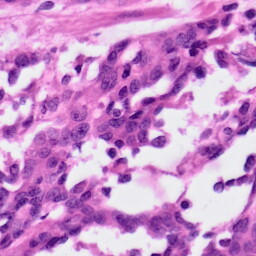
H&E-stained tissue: Ovarian